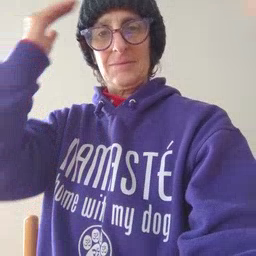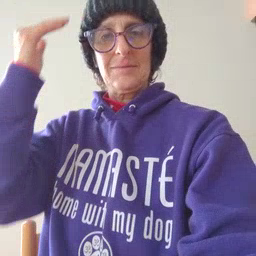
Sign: head